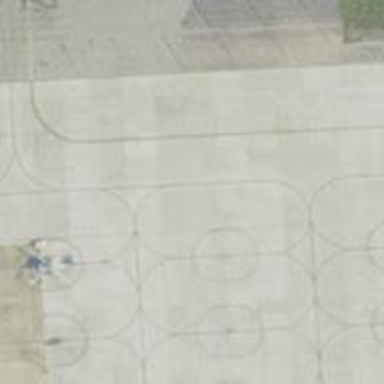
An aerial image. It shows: View of taxiway at the airport.